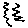
Label: zigzag